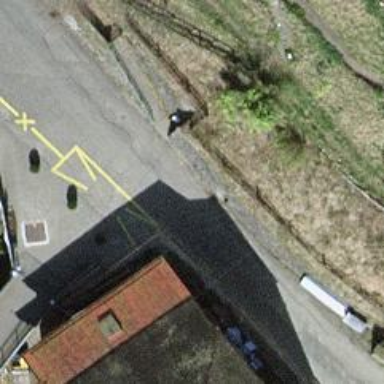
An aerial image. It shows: Post box is visible.